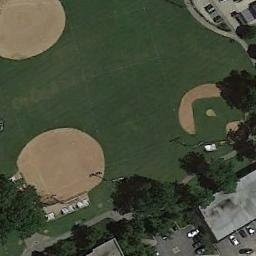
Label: baseball_diamond